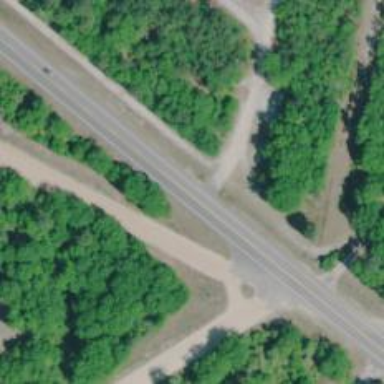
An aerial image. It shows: Unclassified road.